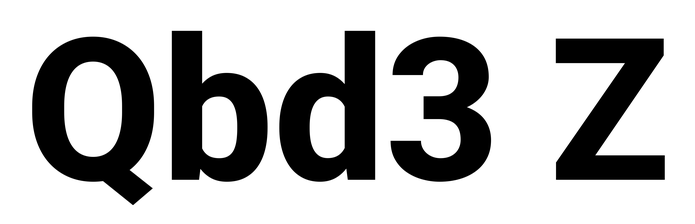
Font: Roboto_ExtraBold